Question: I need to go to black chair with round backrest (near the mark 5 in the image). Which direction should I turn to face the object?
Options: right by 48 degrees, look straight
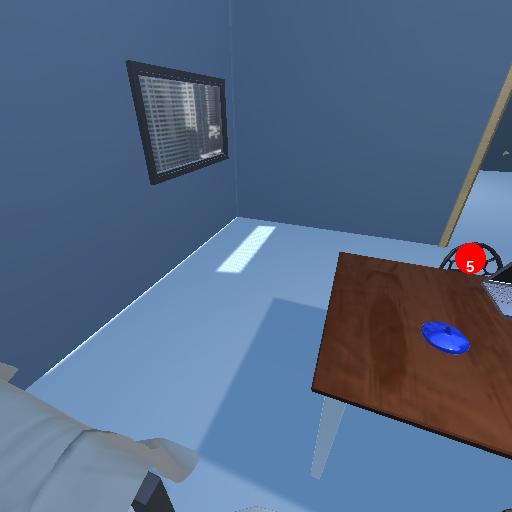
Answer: right by 48 degrees